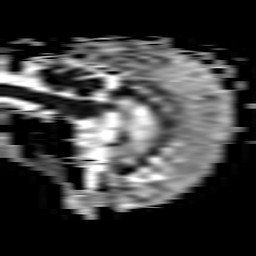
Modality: ADC
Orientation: sagittal
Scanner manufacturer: philips
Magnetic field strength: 3 T
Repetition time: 3.082 s
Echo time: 0.076 s